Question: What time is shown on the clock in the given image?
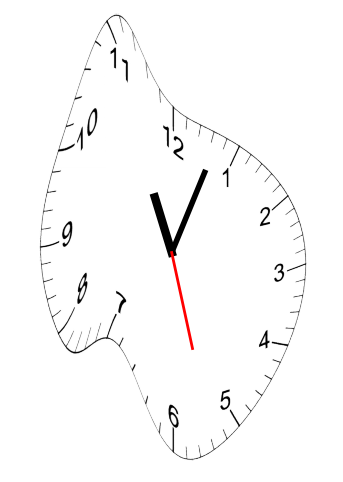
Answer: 11:03:27